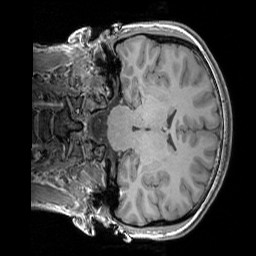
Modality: T1w
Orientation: coronal